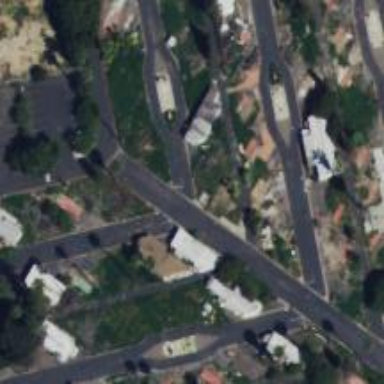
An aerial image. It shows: Residential road.